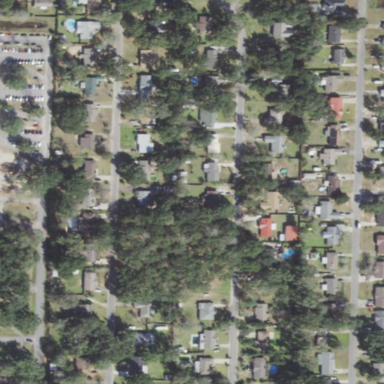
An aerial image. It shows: Single-family residential area.